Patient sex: F
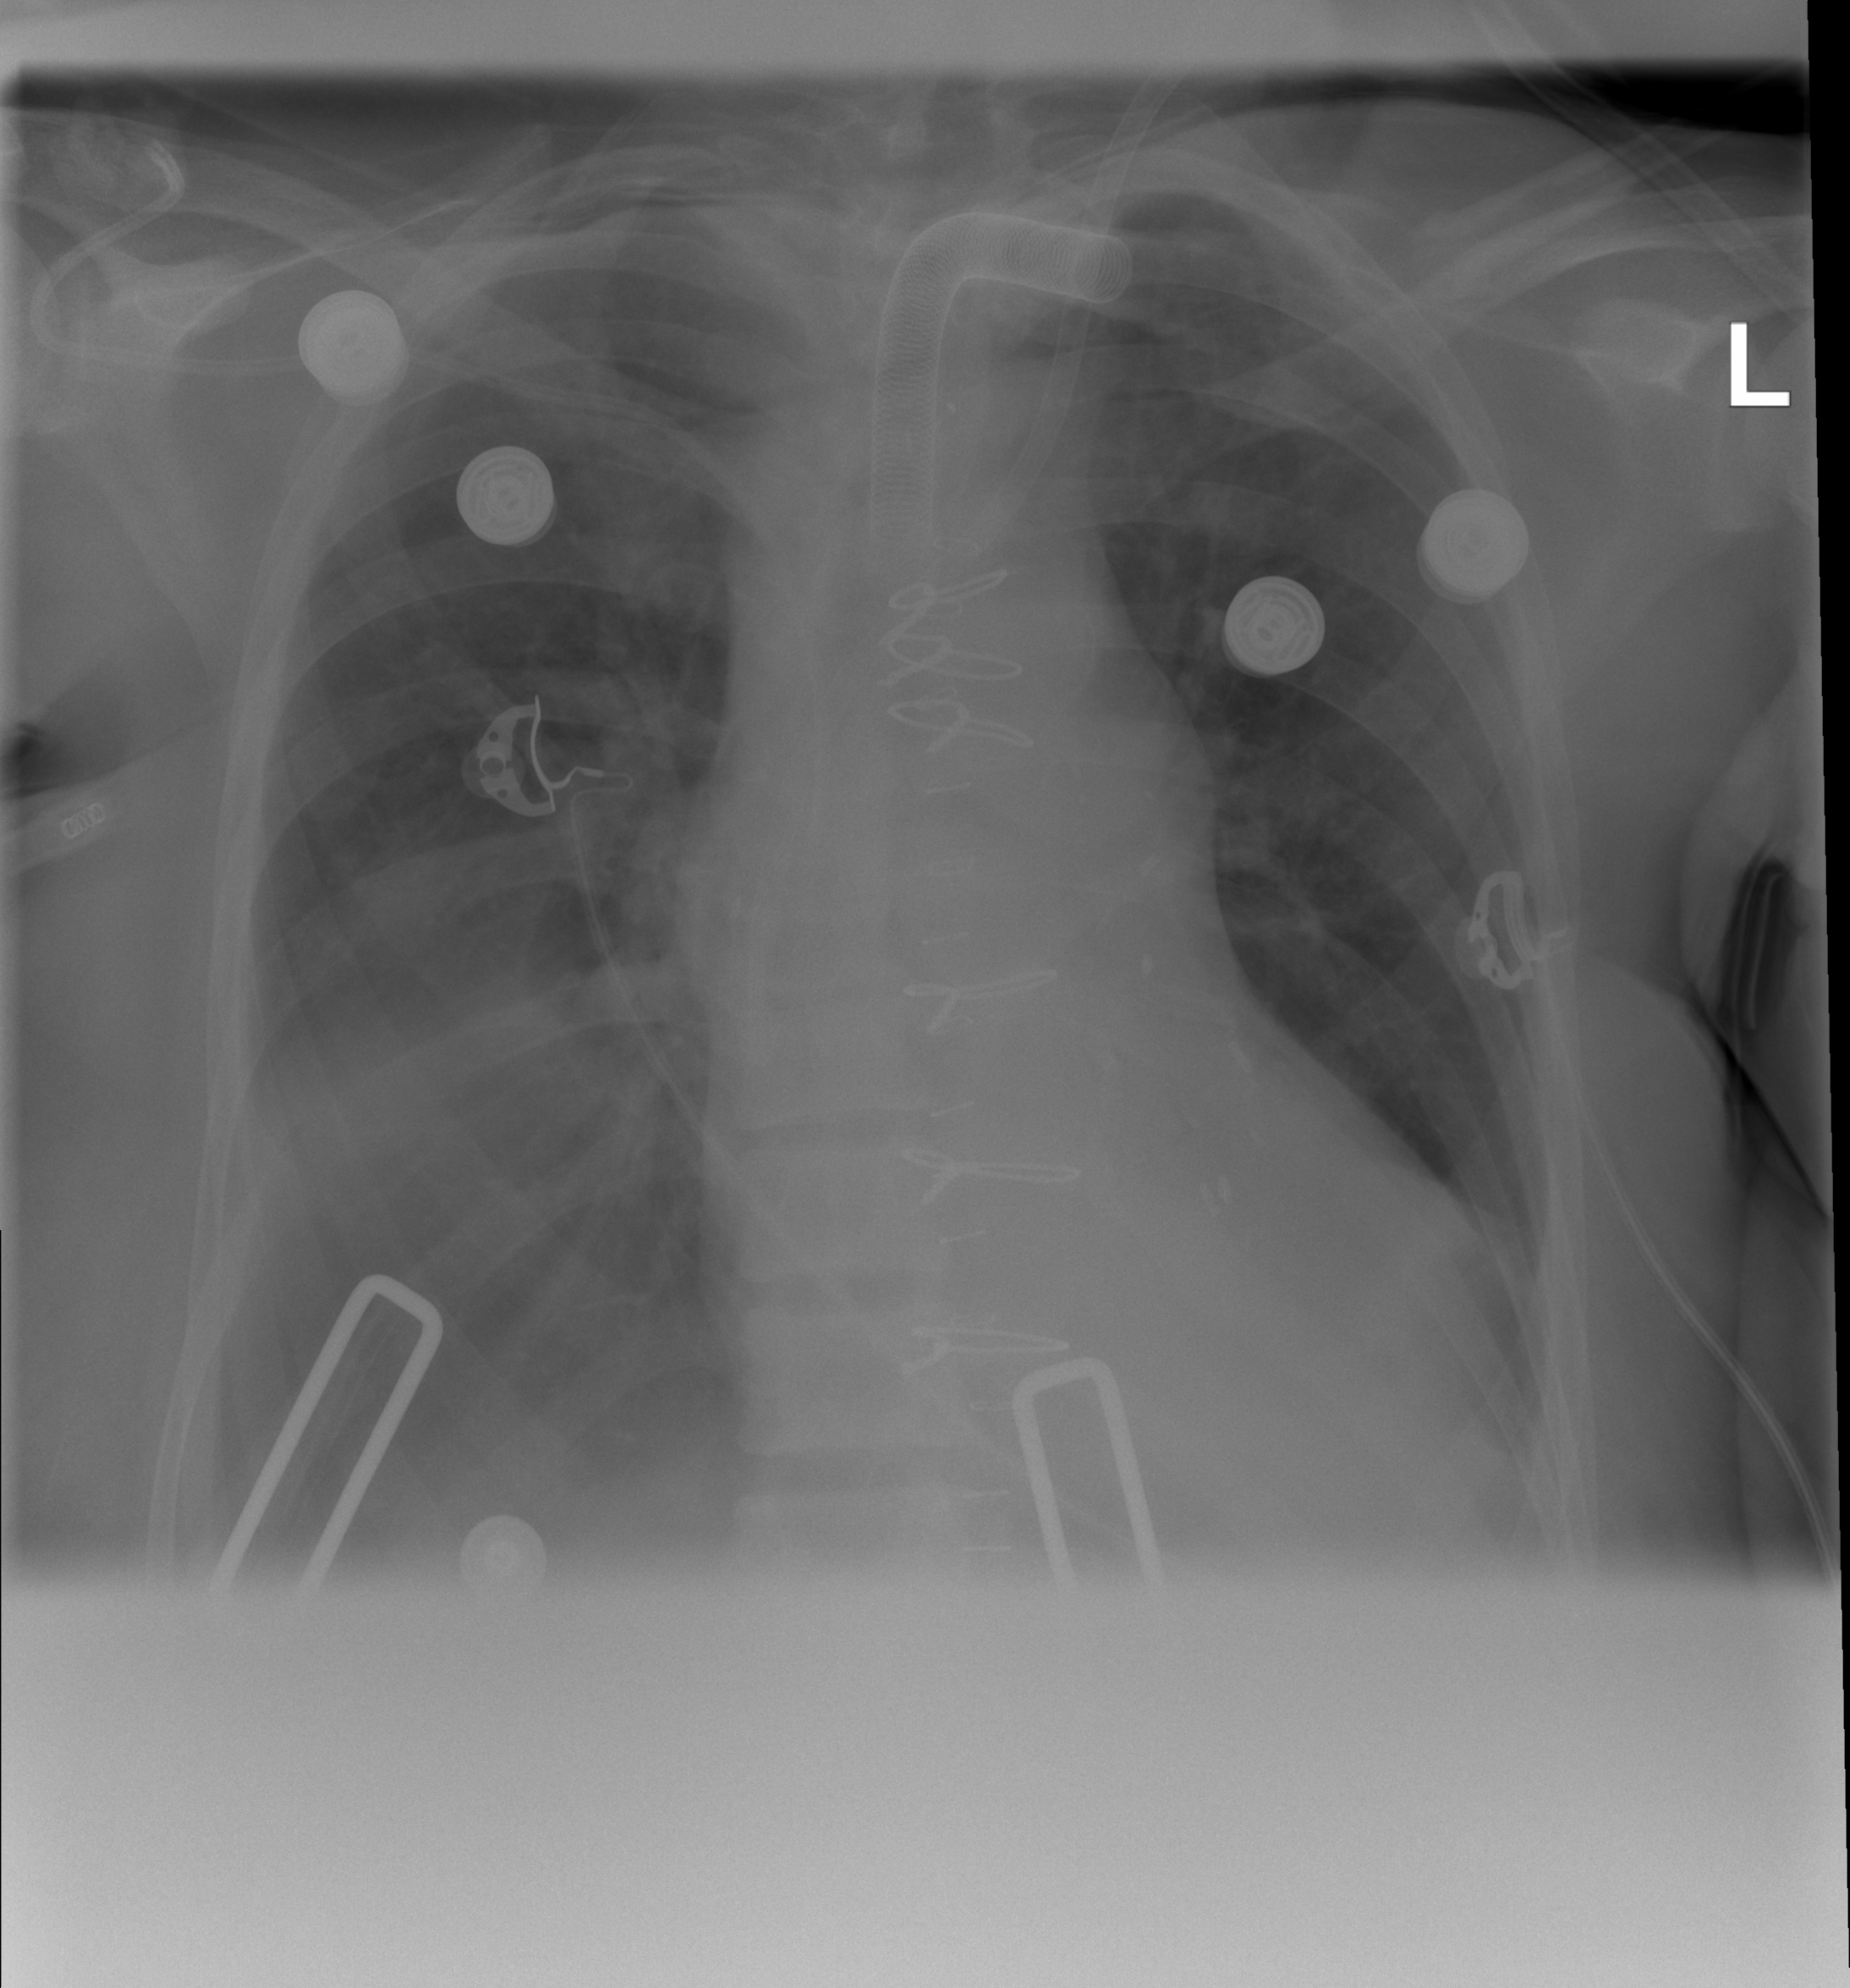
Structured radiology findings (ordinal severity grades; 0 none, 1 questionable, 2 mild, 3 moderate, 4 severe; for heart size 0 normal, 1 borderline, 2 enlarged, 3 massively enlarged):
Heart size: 1
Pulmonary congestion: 0
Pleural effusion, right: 2
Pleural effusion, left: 2
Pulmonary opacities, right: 0
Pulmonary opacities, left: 0
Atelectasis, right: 2
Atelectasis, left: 2